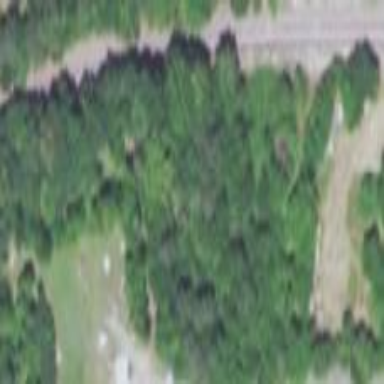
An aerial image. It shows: Forest area.